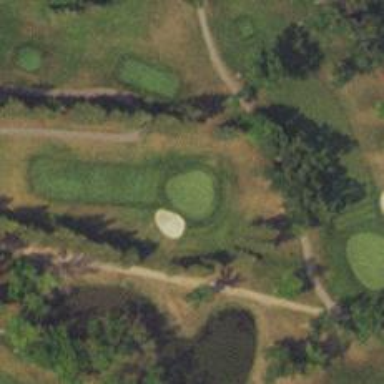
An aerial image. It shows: View of golf hole.